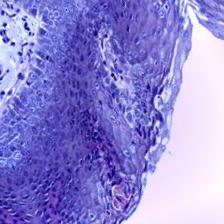
Diagnosis: Normal